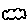
Label: cloud